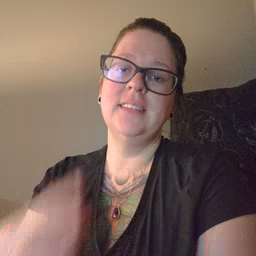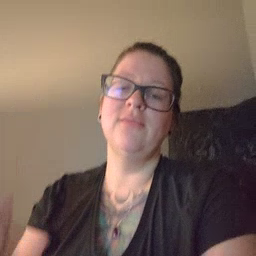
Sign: outside